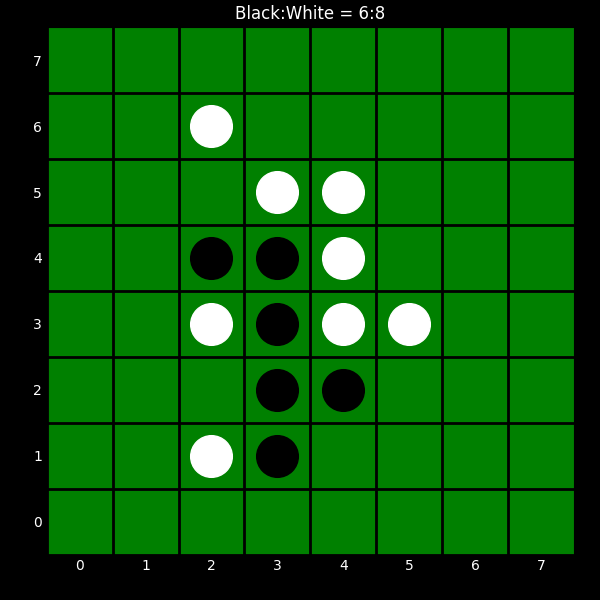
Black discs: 6
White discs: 8